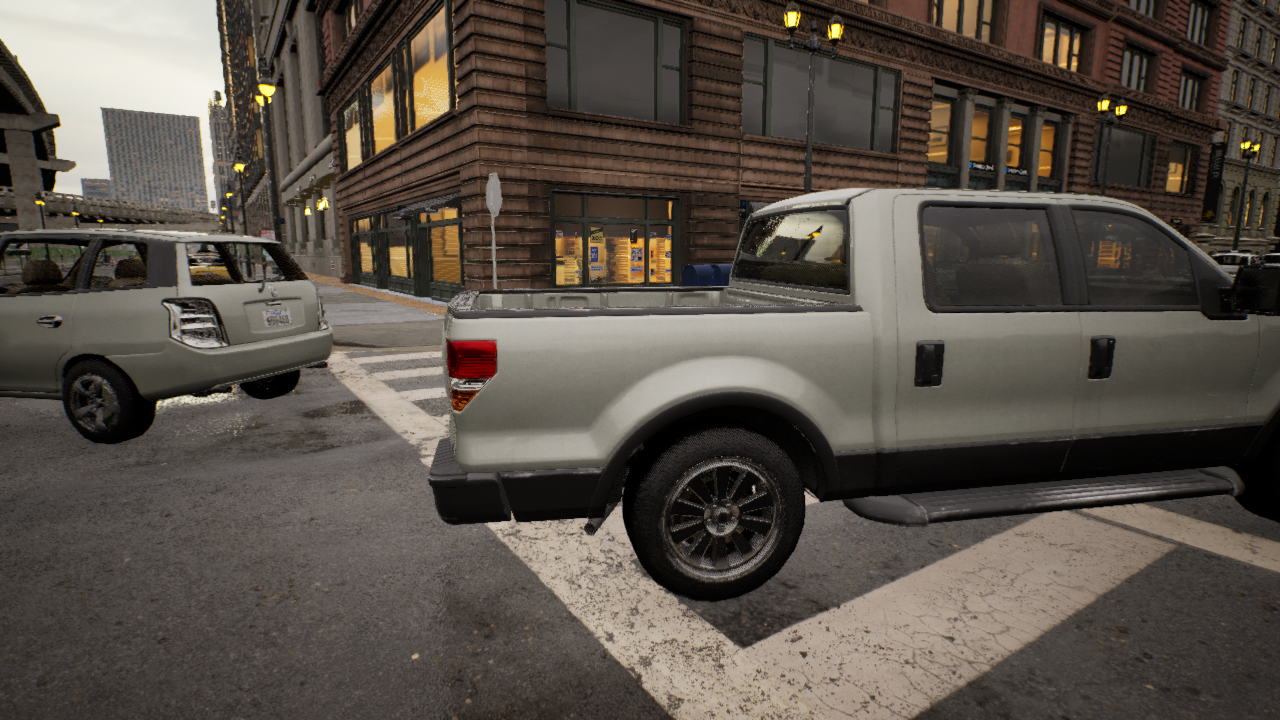
Venue: intersection
Lighting: golden hour
Vehicle rig: pickup